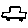
Label: car